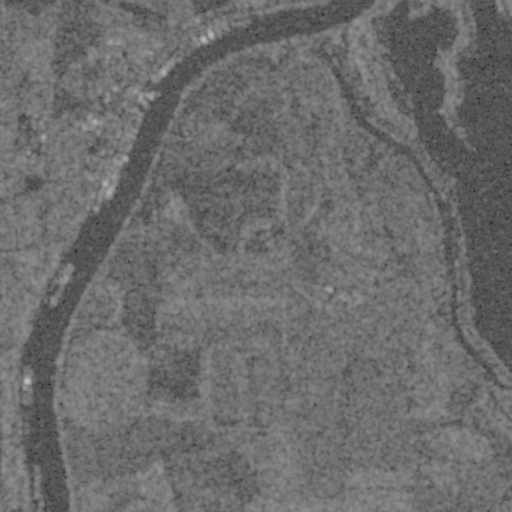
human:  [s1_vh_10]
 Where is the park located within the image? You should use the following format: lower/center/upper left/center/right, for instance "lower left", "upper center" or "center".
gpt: The park is located in the lower left of the image.
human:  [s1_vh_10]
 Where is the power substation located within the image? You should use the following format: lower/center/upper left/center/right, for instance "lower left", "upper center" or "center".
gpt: The power substation is located in the upper center of the image.
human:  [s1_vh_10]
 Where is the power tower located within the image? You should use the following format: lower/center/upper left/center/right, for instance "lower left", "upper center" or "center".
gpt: The power tower is located in the upper center of the image.
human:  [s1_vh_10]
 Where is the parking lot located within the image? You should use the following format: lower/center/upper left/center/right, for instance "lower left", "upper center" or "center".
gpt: There is no parking lot in the image.

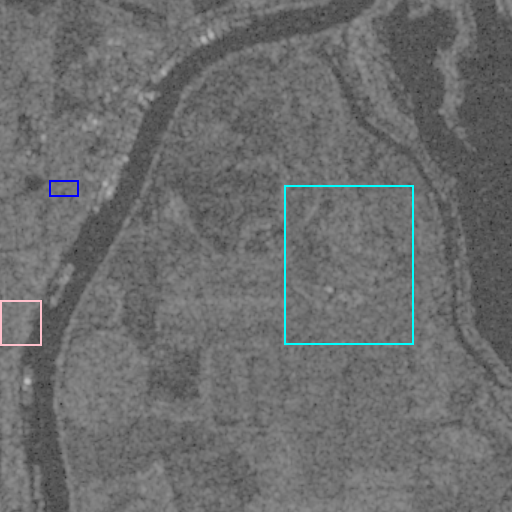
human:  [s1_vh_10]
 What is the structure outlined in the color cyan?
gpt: The structure outlined in cyan is a crop field.
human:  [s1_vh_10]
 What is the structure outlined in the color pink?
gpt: The structure outlined in pink is a park.
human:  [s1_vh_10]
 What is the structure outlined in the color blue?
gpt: The structure outlined in blue is a building.
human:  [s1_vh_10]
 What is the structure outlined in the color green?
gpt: There is no green outline.